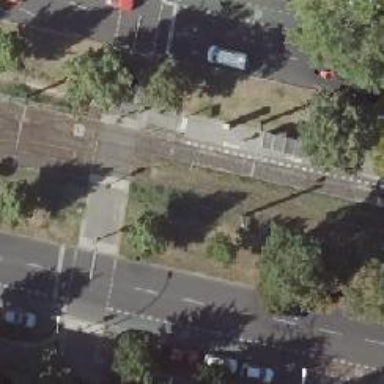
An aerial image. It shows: Tram stop position for public transport.